Question: I am working on a code to hide named ranges in another worksheet based on a condition.
I have a worksheet called "Committed Costs":

There will be many more lines at the bottom (I have a little over 7000 right now). Range A3:E14 is named cc_0101, range A14:E26 is named cc_0195. And there are many more below.
I have a "Settings" worksheet:
<URL>
Column C is a drop-down with two options: "Show" and "Hide". The formula in column D shows 1 if "Hide" is selected and 0 if "Show" is selected. Now I want the macro to go through the list of accounts on the "Settings" worksheet and if D8=1, then the whole cc_0101 named range from "Committed Costs" worksheet should be hidden, if D9=0, then cc_0195 should not be hidden and so forth. So basically, the macro now has to grab the value from column E for each row.
I have the following code:
'''
Dim showhide1 As Range
Set showhide1 = ThisWorkbook.Worksheets("Settings").Range("d7:g716")
Dim showhide2 As Variant
showhide2 = showhide1.Value
Dim i As Integer, j As Integer
For i = LBound(showhide2, 1) To UBound(showhide2, 1)
For j = LBound(showhide2, 2) To UBound(showhide2, 2)
If showhide1(i, 1) = 1 Then
Sheets("Committed Costs").Range("showhide2(i,2)").EntireRow.Hidden = True
Else
Sheets("Committed Costs").Range("showhide2(i,2)").EntireRow.Hidden = False
End If
Next j
Next i
'''
The code produces
> Run-time error 1004.
Before I started reading about arrays and everything the code looked as follows:
'''
Dim drng As Range, d as Range
Dim erng As Range, e as Range
Set drng = Range("D7:D716")
Set erng = Range("E7:E716")
For Each d In drng
If d = 1 Then
Sheets("Committed Costs").Range("e").EntireRow.Hidden = True
Else
Sheets("Committed Costs").Range("e").EntireRow.Hidden = False
End If
Next d
'''
Then I realized that I am not defining "e" in any way, so the macro won't know to grab the value from column E (I am guessing). The only way I got the condition to work was:
'''
Dim d as Range
Set d = Range("D8")
If d = 1 Then
Sheets("Committed Costs").Range("cc_0101").EntireRow.Hidden = True
Else
Sheets("Committed Costs").Range("cc_0101").EntireRow.Hidden = False
End If
'''
but that doesn't serve the purpose. I have to hard-code the name of the range, which is cc_0101 in the example and the code only compares one line (row 8), instead of going through the whole list of accounts.
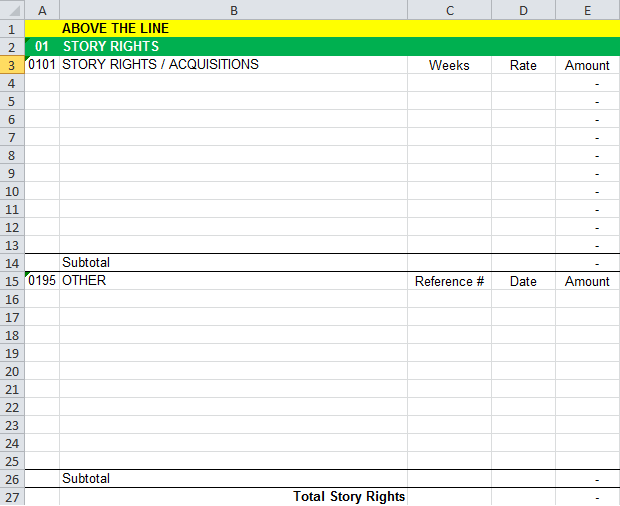
Answer: This is a simple fix, it is around how you reference your array items. Also, there is no need to loop through your column indexes as they are never used. Change your code to the below. why you pass the array values as '"showhide2(i,2)"' it is looking for a sheet titled "showhide2(i,2)", as opposed to the value stored in 'showhide2(i,2)'.
'''
Dim showhide1 As Range
Set showhide1 = ThisWorkbook.Worksheets("Settings").Range("d7:g716")
Dim showhide2 As Variant
showhide2 = showhide1.Value
Dim i As Integer, j As Integer
For i = LBound(showhide2, 1) To UBound(showhide2, 1)
If showhide2(i, 1) = 1 Then
Sheets("Committed Costs").Range(showhide2(i,2)).EntireRow.Hidden = True
Else
Sheets("Committed Costs").Range(showhide2(i,2)).EntireRow.Hidden = False
End If
Next i
'''